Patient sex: F
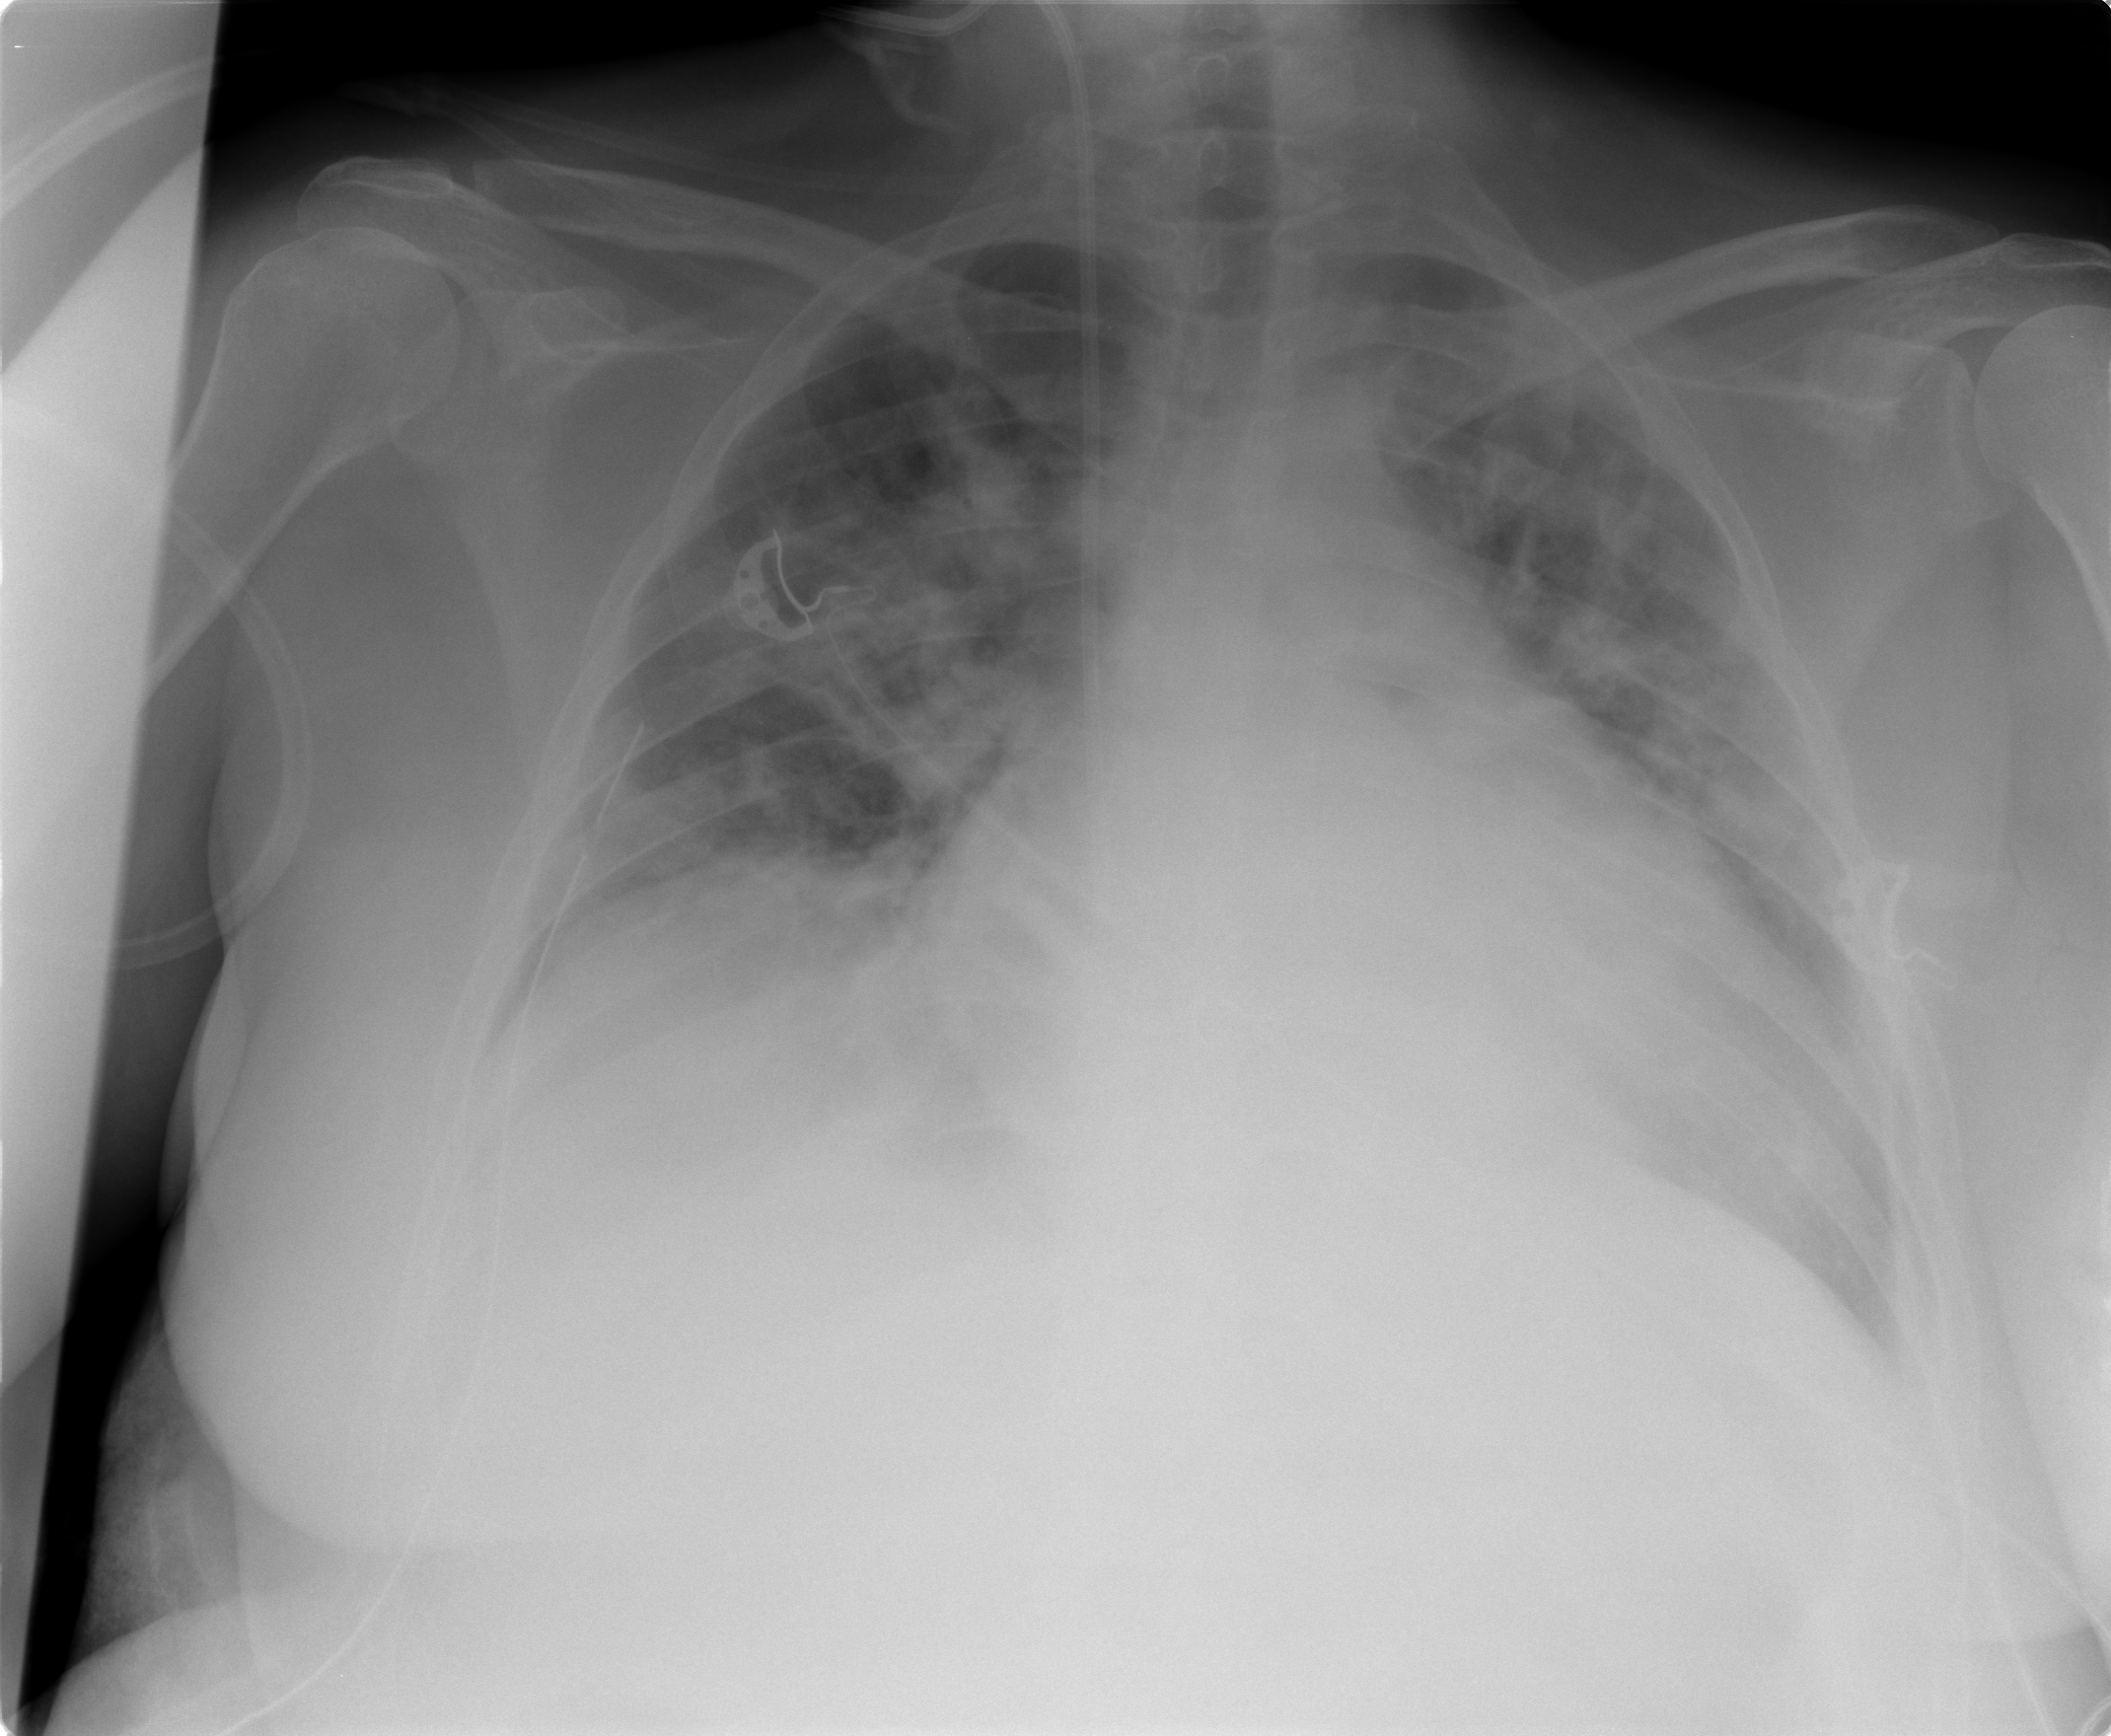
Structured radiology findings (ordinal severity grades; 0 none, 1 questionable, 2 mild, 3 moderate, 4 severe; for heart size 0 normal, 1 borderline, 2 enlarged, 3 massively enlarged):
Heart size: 2
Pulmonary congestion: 2
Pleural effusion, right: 2
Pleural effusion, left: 2
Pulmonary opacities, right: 2
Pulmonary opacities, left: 2
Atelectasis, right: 2
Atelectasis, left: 2